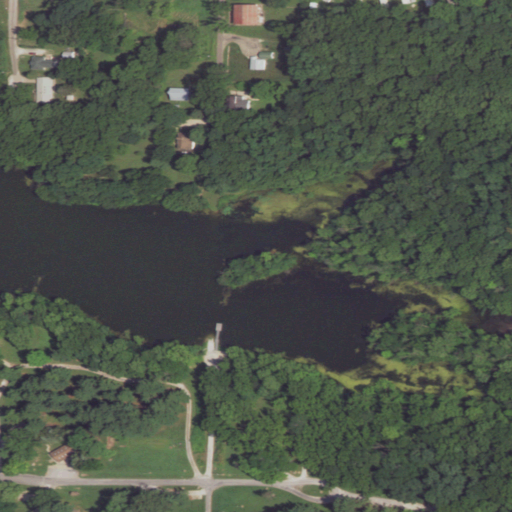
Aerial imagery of island in Illinois named Gilligans Island containing deciduous forest, low intensity development, herbaceous wetlands, open water, open development, mixed forest, evergreen forest, pasture, and medium intensity development